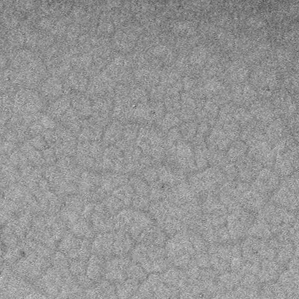
Label: frost